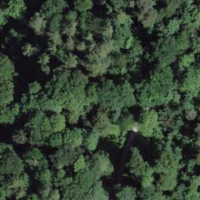
EUNIS habitat code: 53
Species observed at this site:
Equisetum telmateia